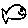
Label: fish